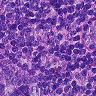
Metastatic tissue present: no